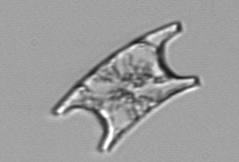
Label: Eucampia